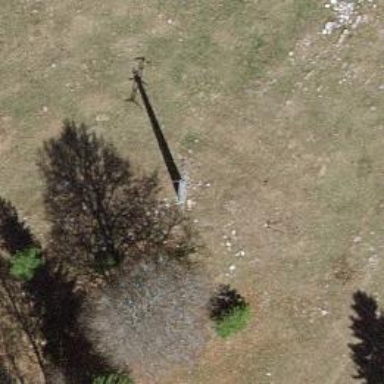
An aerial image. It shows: Minor power line.